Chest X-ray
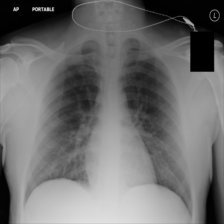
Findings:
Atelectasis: negative
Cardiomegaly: negative
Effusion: negative
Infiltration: negative
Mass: negative
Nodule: negative
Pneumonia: negative
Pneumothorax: negative
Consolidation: negative
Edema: negative
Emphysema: negative
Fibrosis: negative
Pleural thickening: negative
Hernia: negative